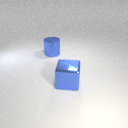
large blue metal cylinder to the left of large blue metal cube